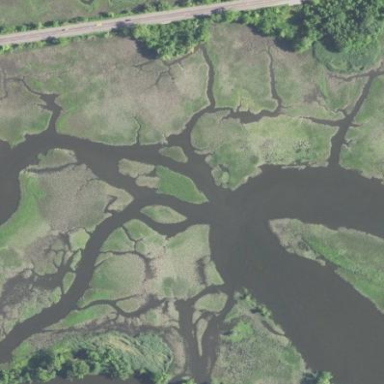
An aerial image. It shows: Marshy wetland area.